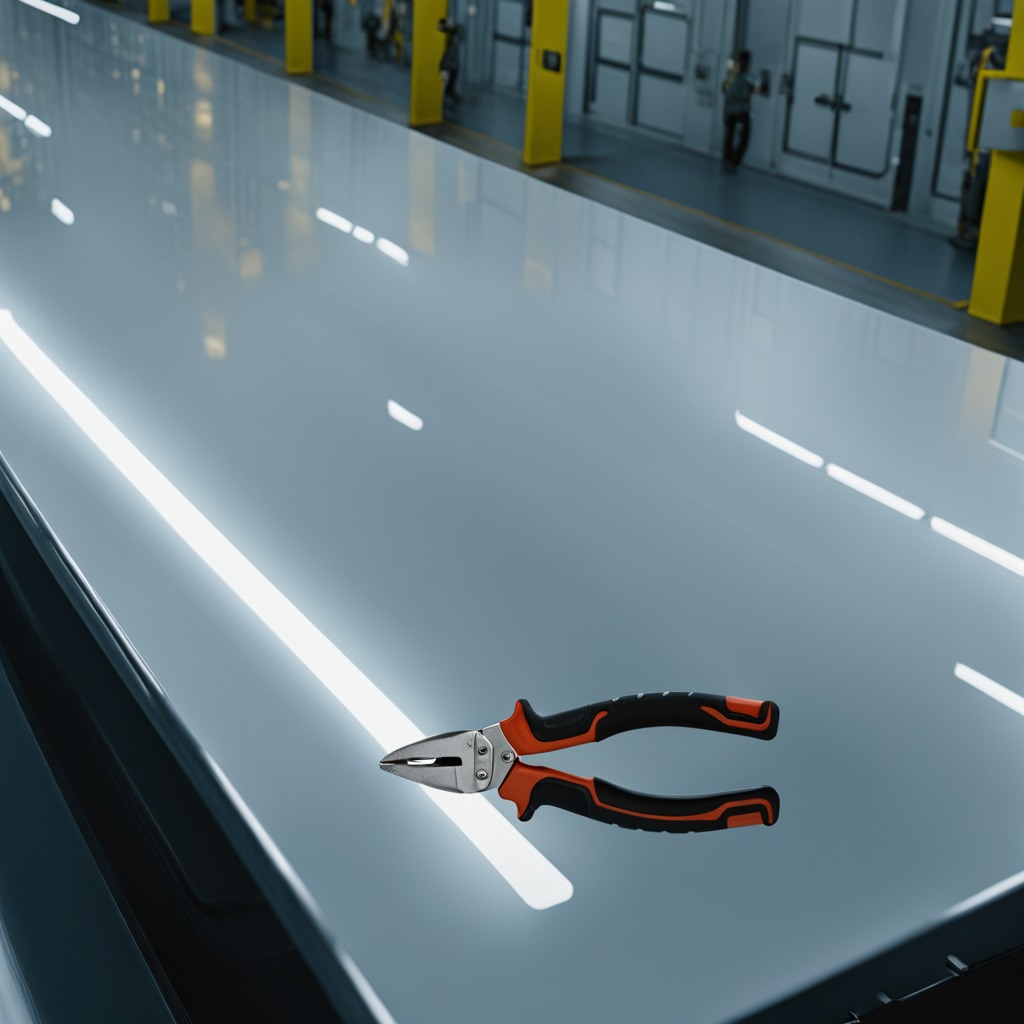
A plier lies on the table.